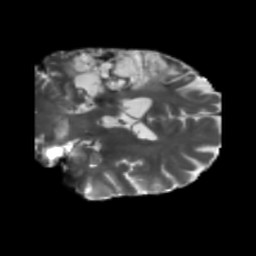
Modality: T2w
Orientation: coronal
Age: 58
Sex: male
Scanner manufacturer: siemens
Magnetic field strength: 3 T
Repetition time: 5.47 s
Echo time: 0.0854 s